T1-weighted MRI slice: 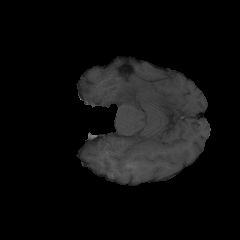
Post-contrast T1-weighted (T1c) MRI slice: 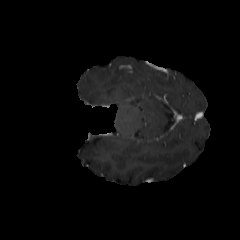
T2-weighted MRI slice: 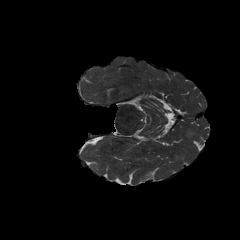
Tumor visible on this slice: no